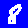
Digit: 8